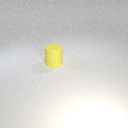
large yellow rubber cylinder